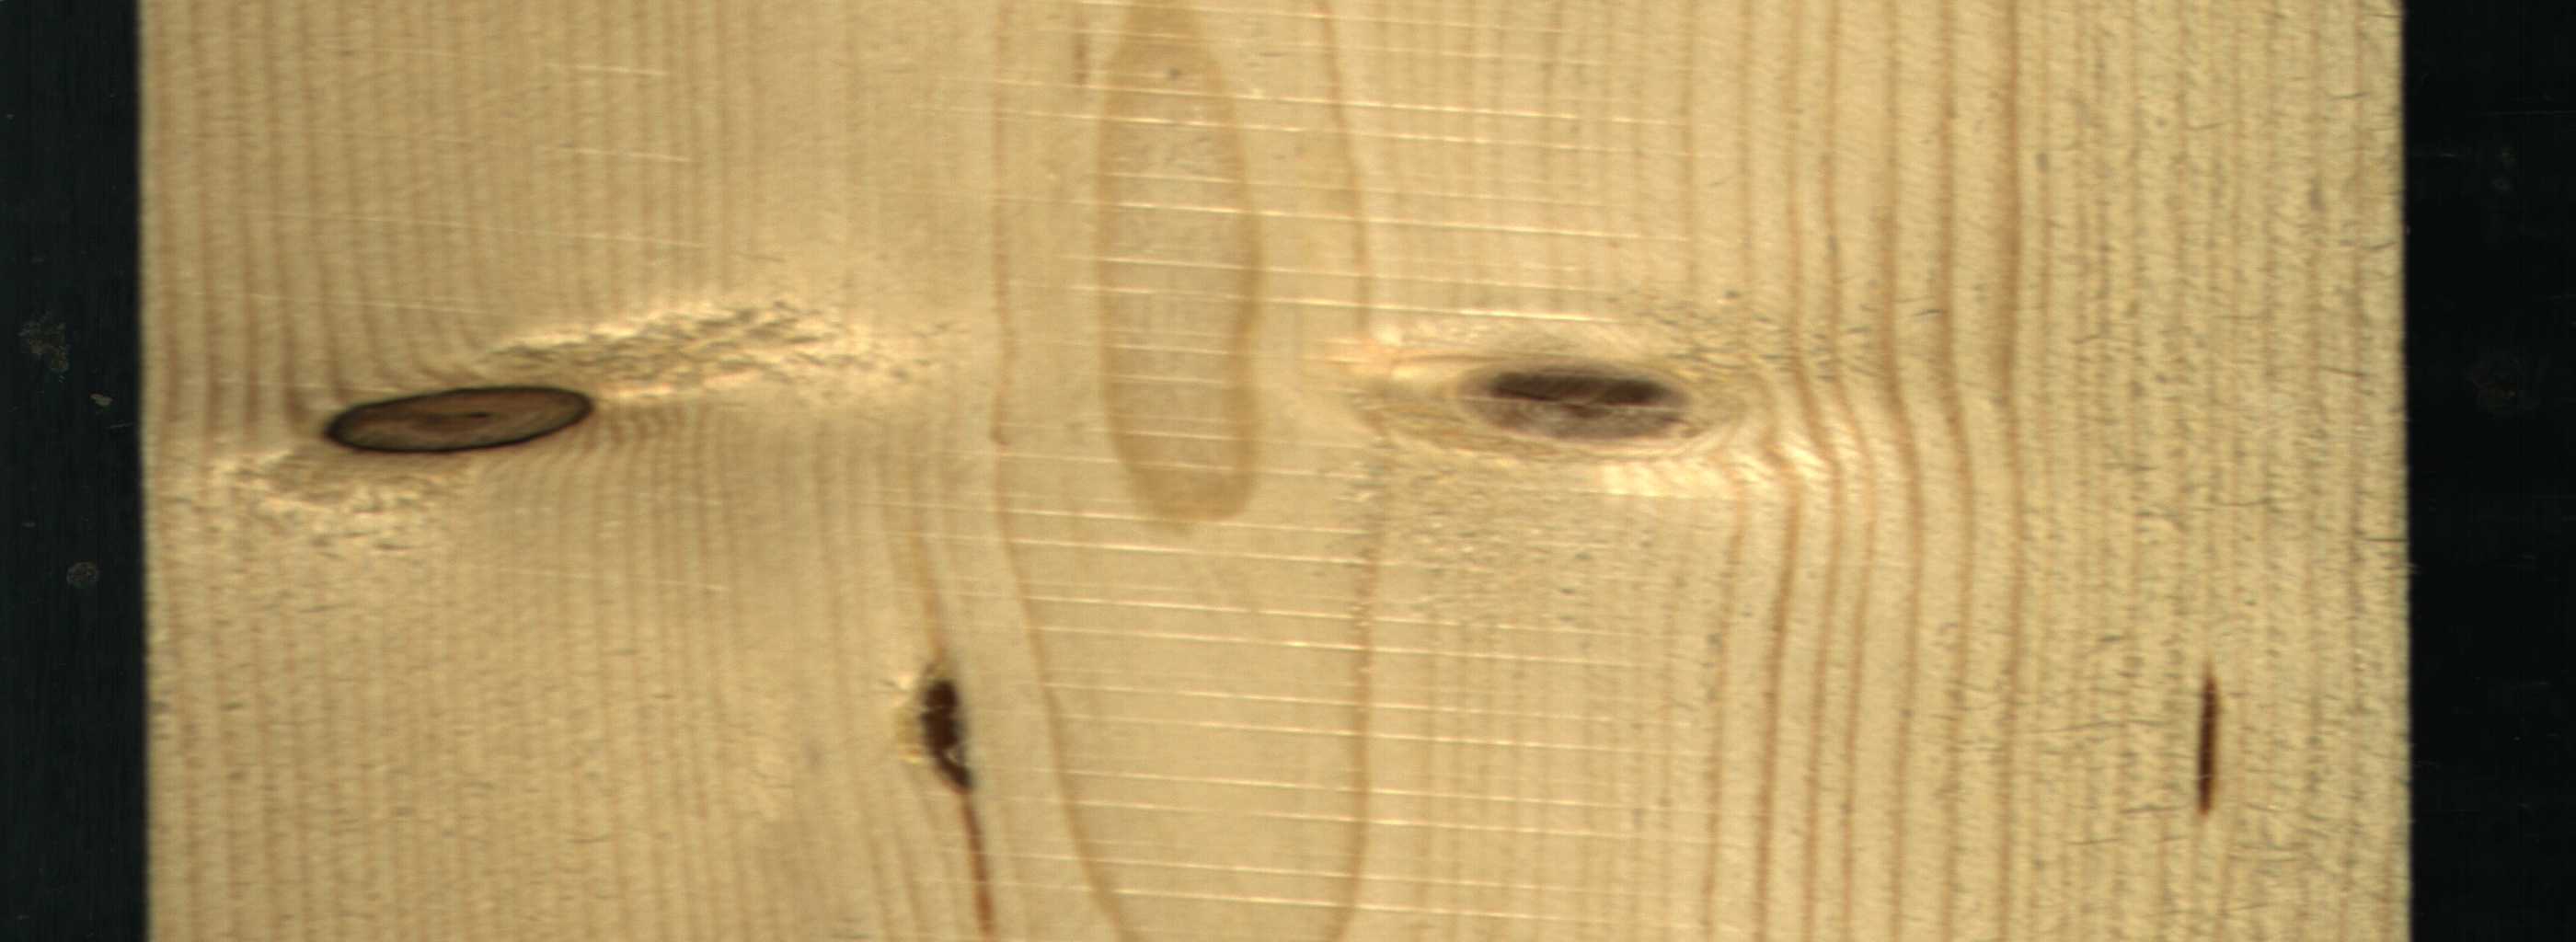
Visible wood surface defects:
resin
resin
Dead_Knot
Dead_Knot